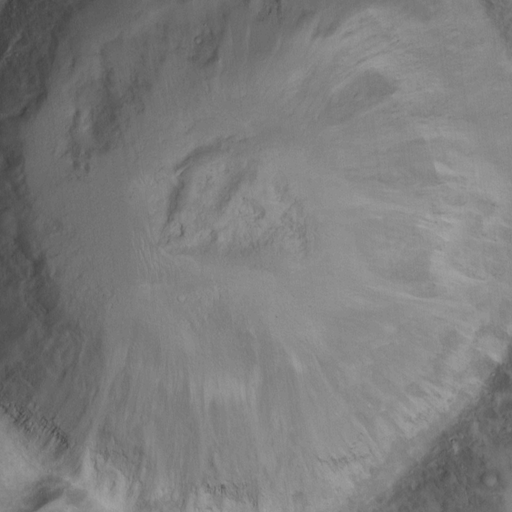
Classes present: Background